Question: Please take a look at the attached image

I can make one button like in the picture, but I don't know how to keep adding buttons to the view, and if there's not enough space, the new button will go to the next line. Also the view for Music should move down accordingly.
I'm not sure if I have to make a custom view for the whole Movies thing, or just calculate the button size and add it to the view.
Please help me with an approach for doing this.
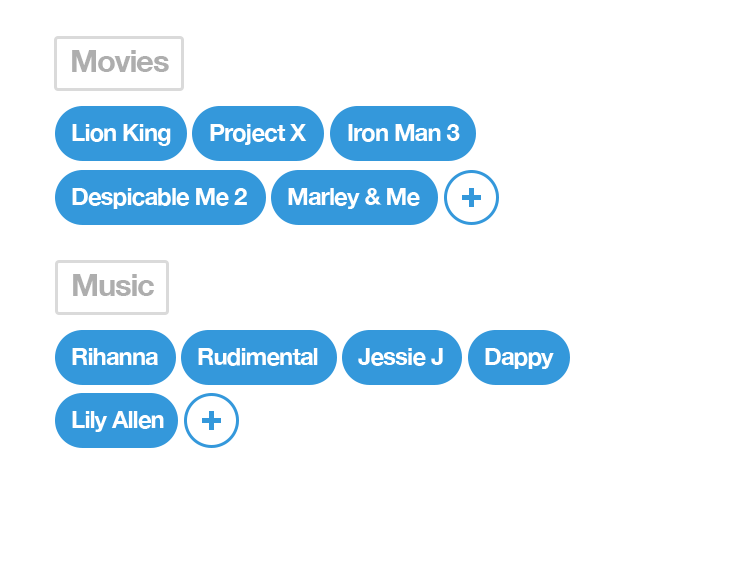
Answer: I would suggest to use a 'UICollectionView'. This is exactly what it has been built for.
You can have the buttons adjust their size automatically based on the title string and the collection view (more specifically, the flow layout) will do all the wrapping and displaying for you.
Explaining in detail how exactly a collection view works would be beyond the scope of this question, see the <URL>.